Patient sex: M
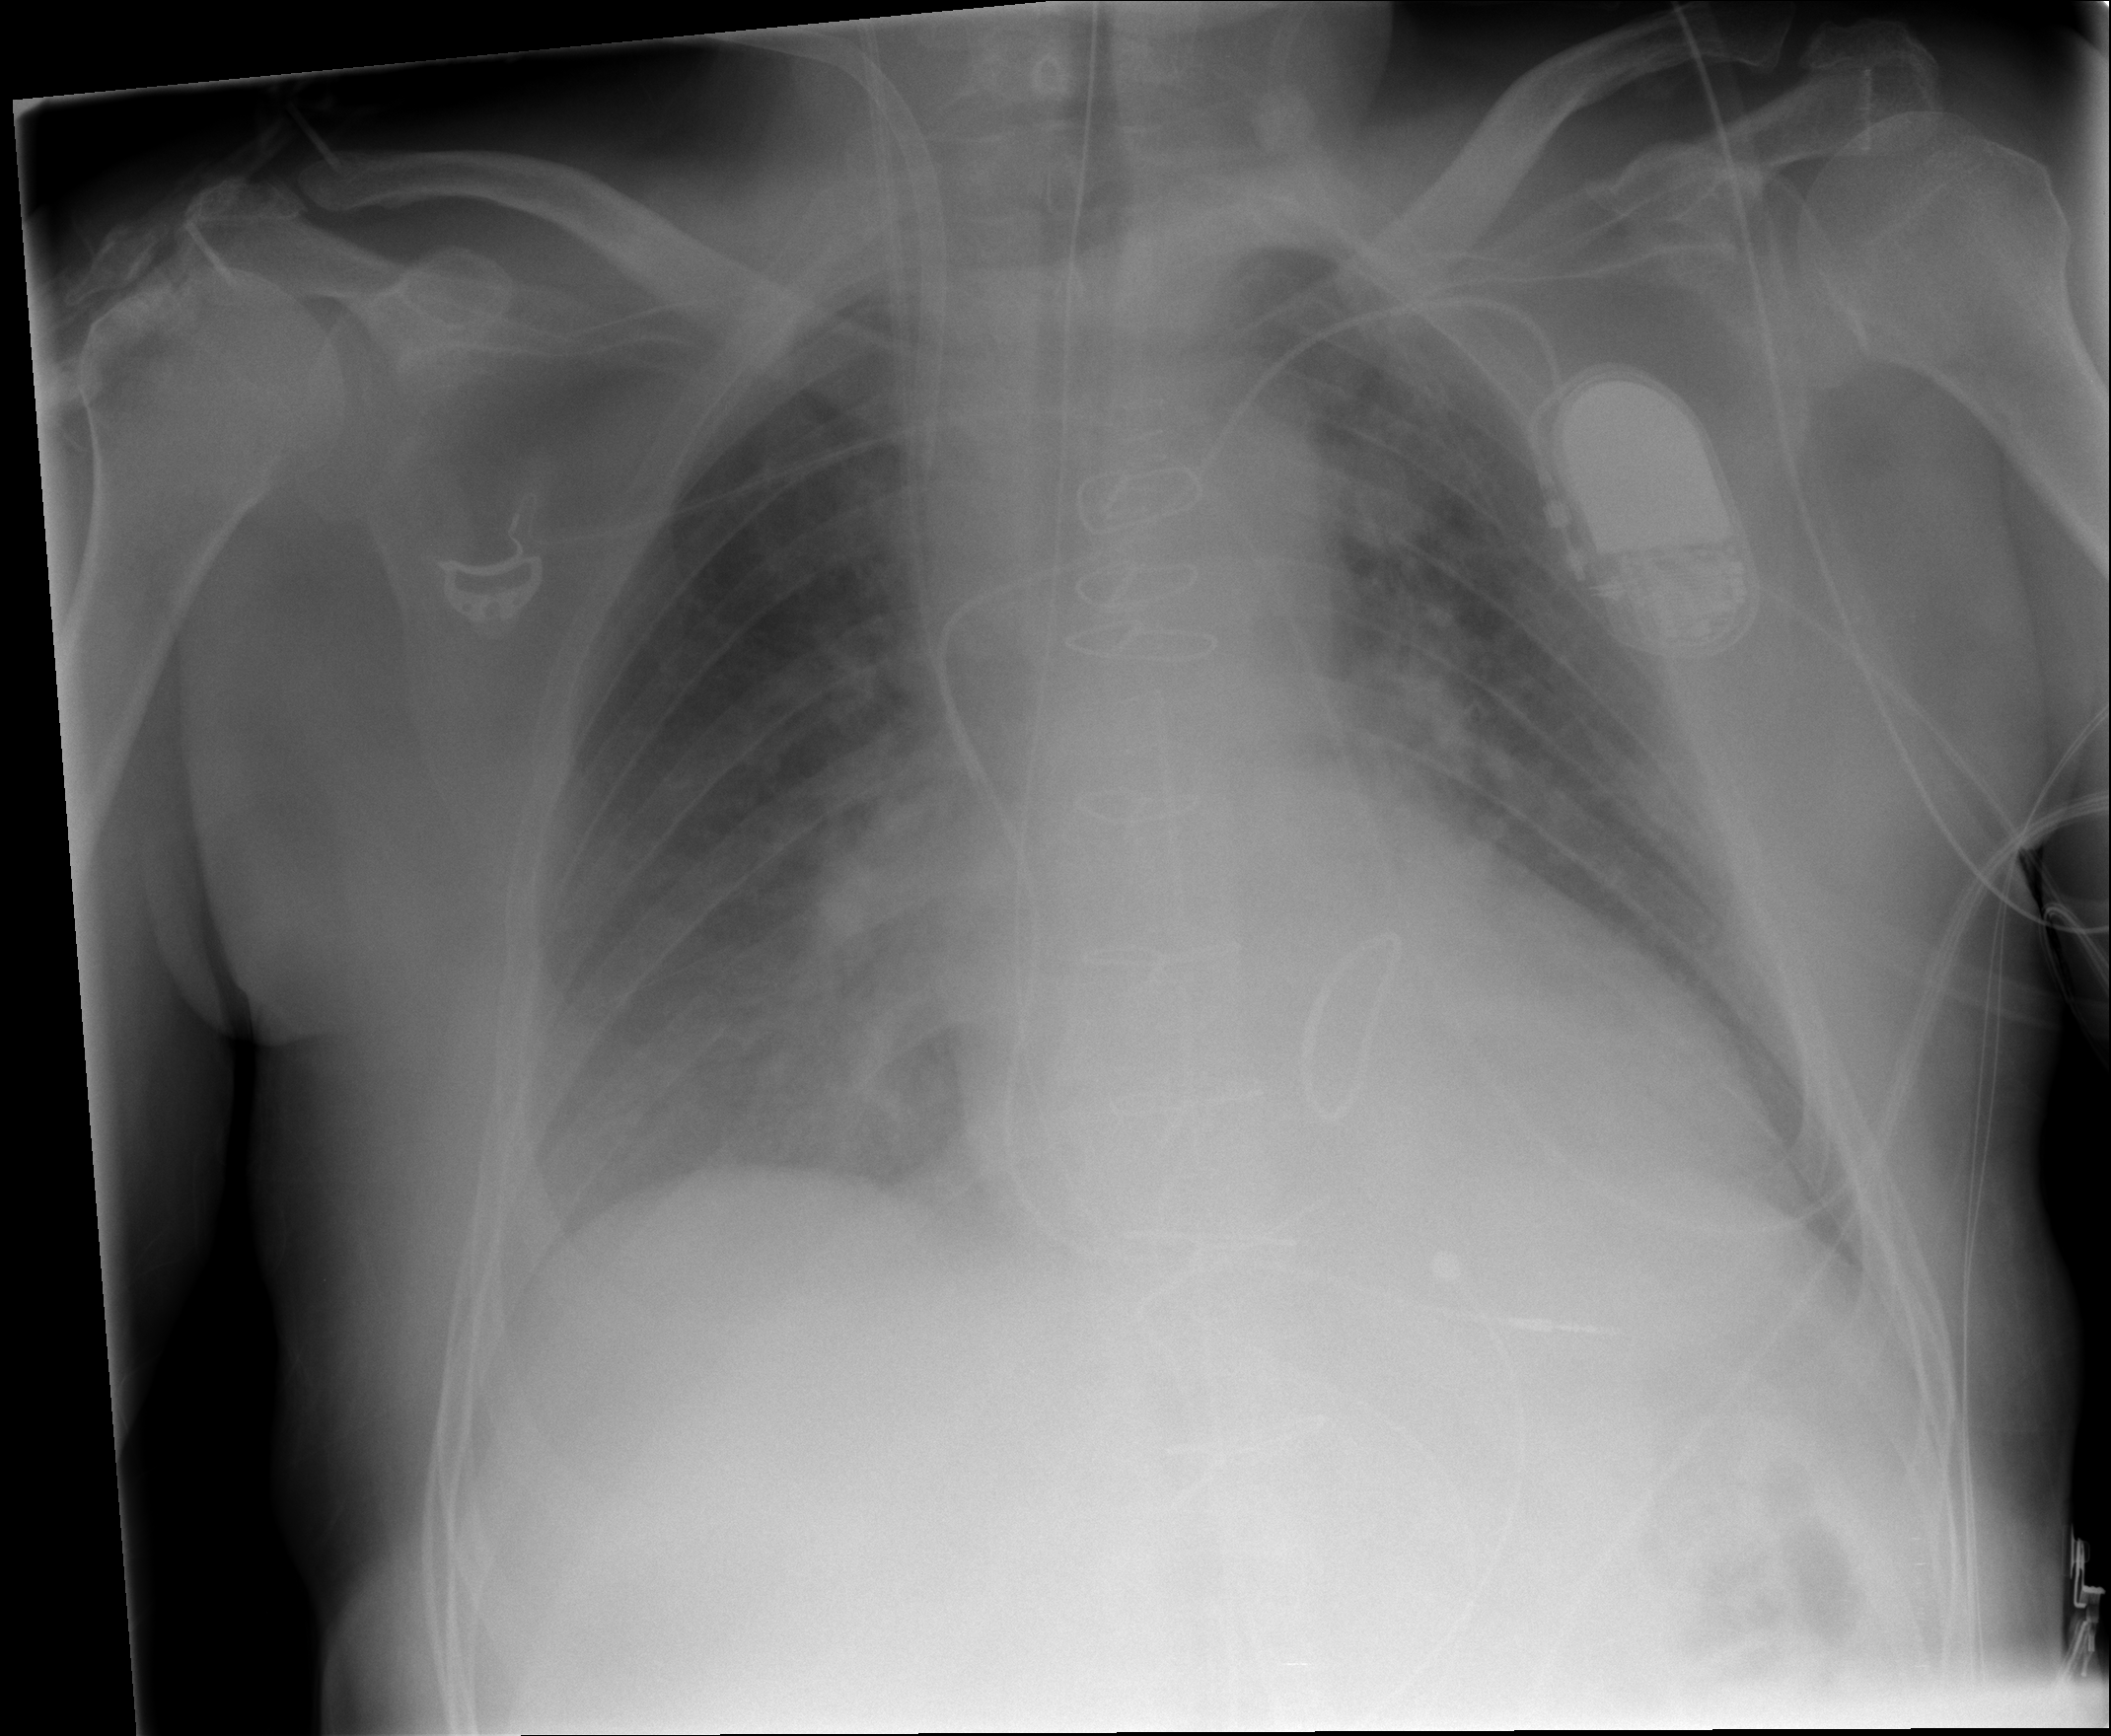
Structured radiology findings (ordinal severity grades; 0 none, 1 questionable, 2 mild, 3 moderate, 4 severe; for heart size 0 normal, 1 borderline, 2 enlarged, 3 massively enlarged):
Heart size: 1
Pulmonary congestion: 2
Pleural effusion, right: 0
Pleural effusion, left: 0
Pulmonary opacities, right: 0
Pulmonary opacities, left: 0
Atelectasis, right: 0
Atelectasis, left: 0